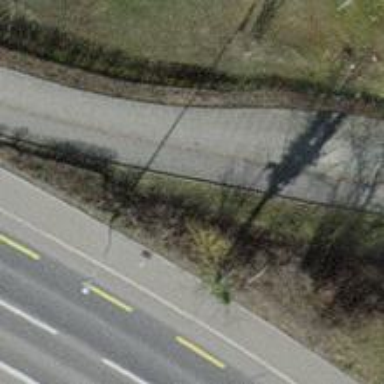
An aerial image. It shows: Bollard barrier.